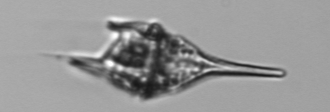
Label: Tripos_lineatus